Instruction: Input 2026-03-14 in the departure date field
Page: home
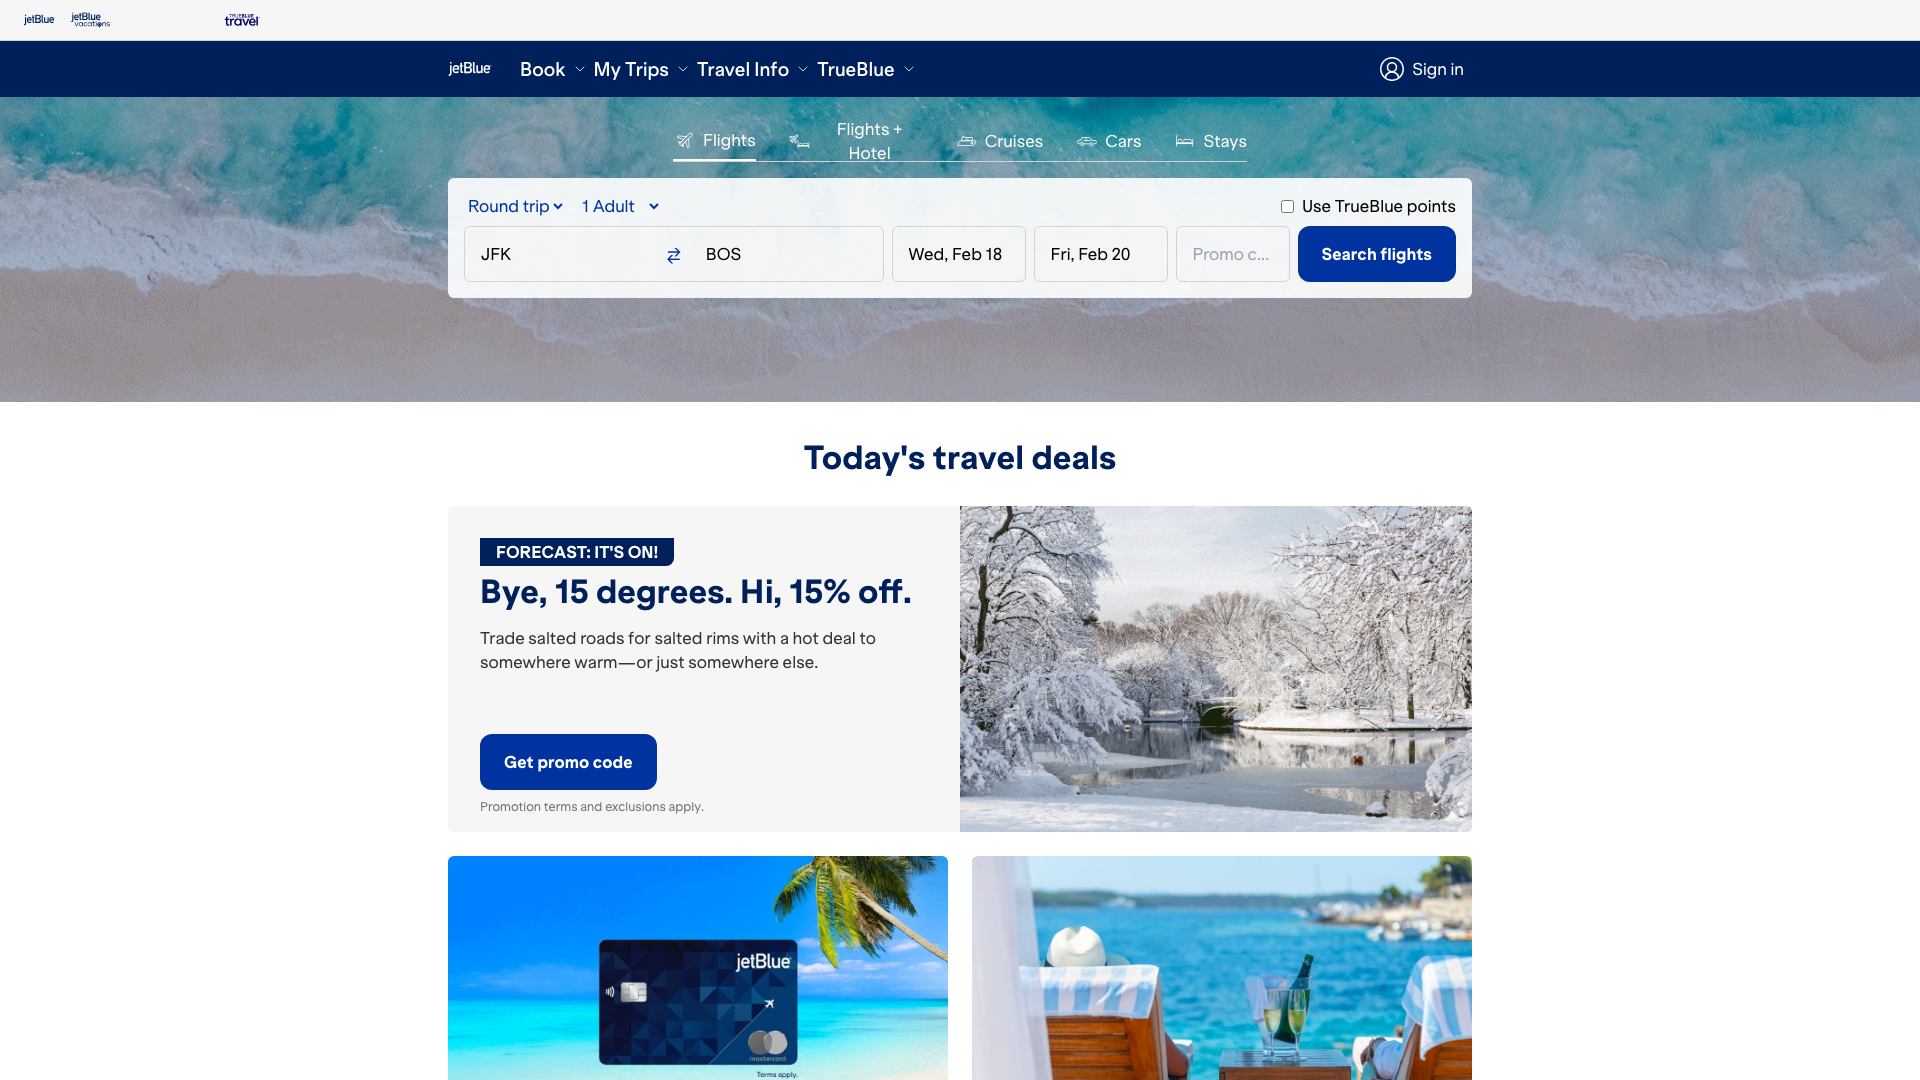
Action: type